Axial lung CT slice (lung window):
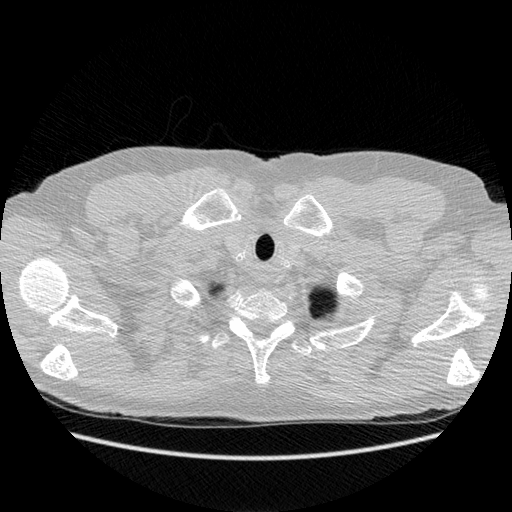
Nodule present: no